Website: macys
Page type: delivery-shipping
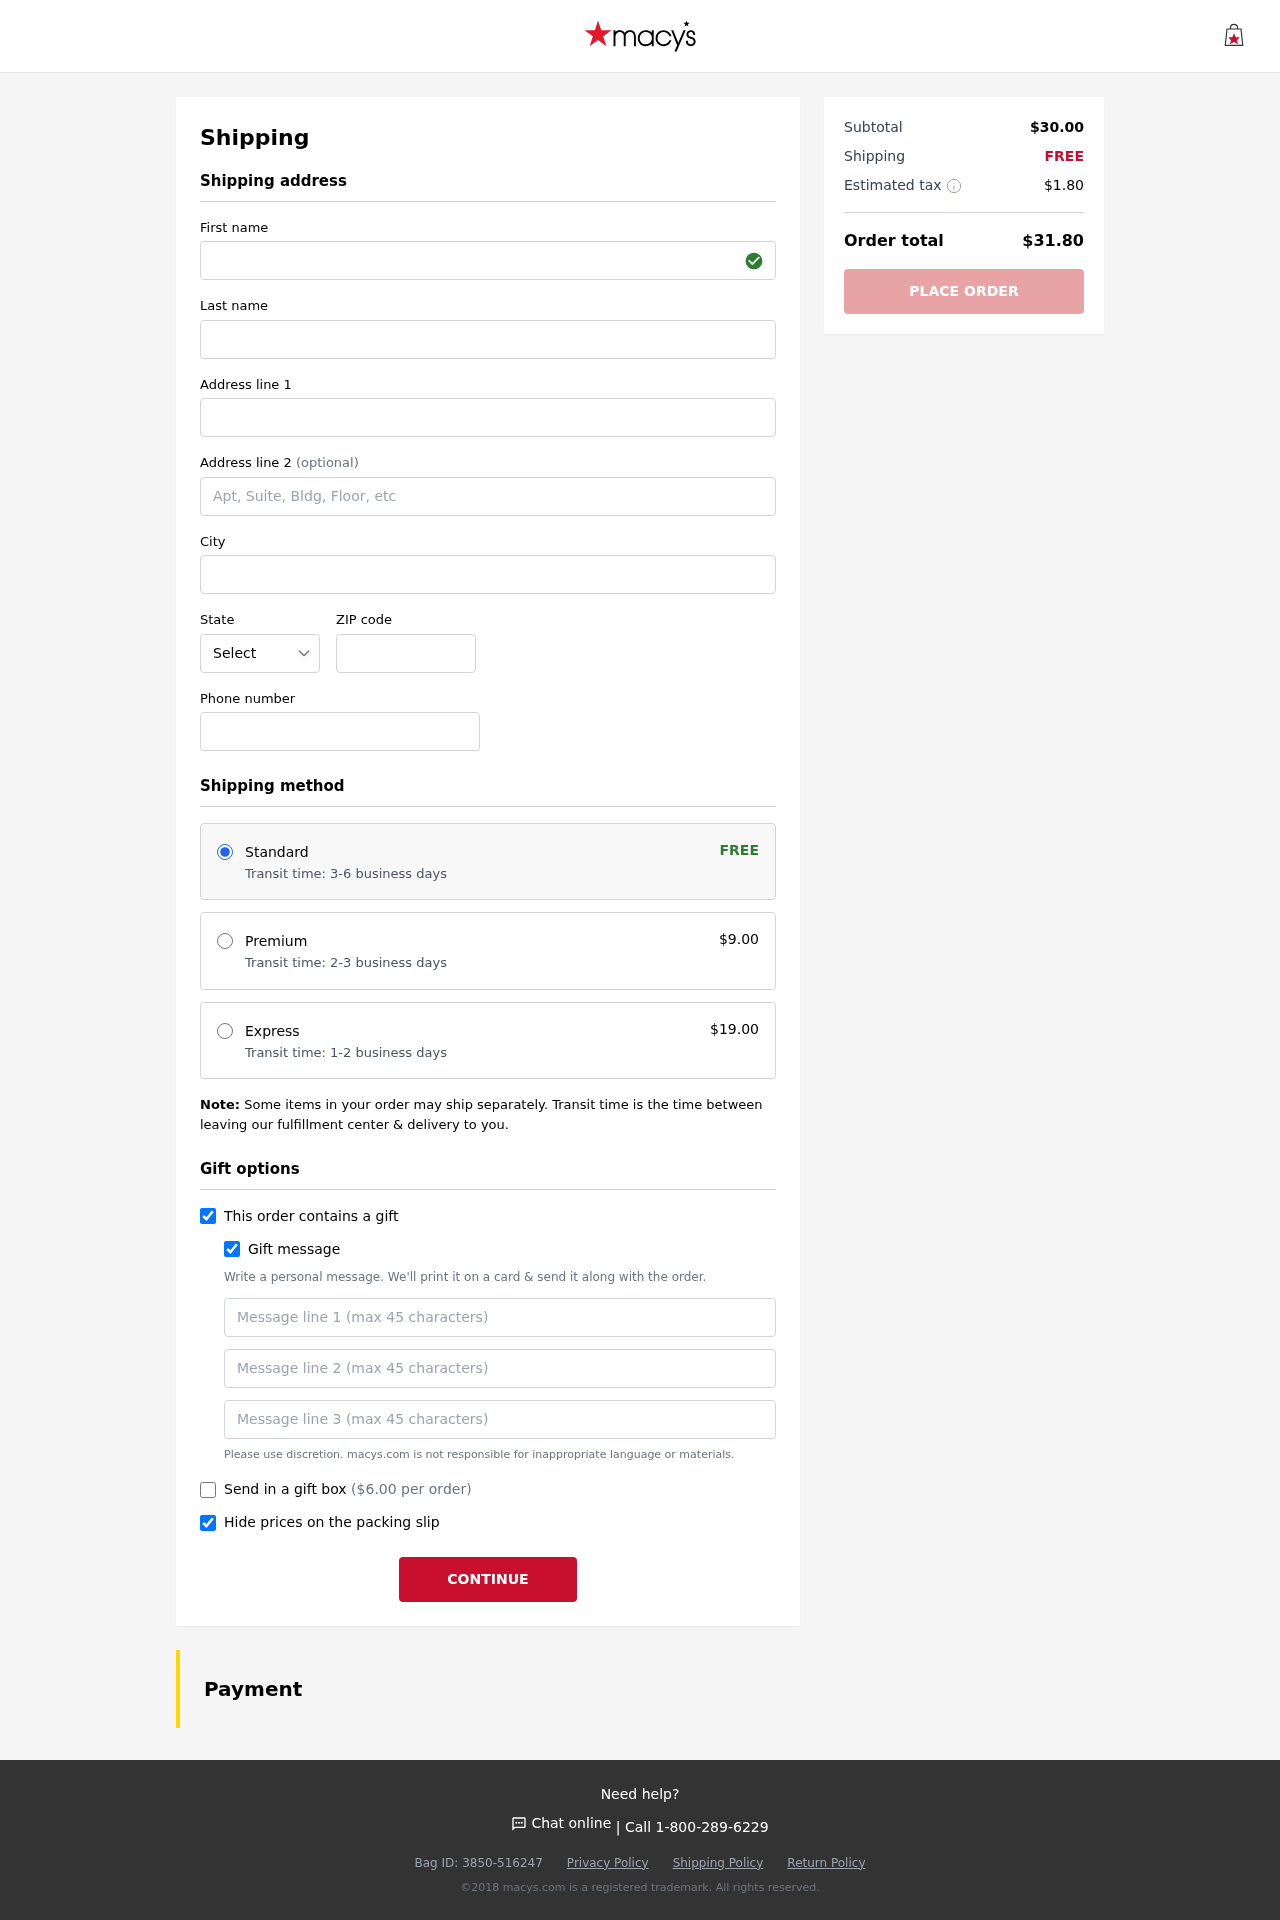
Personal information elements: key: PII_STATE_ABBR
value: IL
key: PII_FIRSTNAME
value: Lisa
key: PII_LASTNAME
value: Jackson
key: PII_STREET
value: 069 Tricia View Suite 526
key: PII_CITY
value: Wallacemouth
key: PII_POSTCODE
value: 19765
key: PII_PHONE
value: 2047251061
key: PII_GIFT_MESSAGE
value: Happy birthday to the amazing you! I saw this beautiful ring and thought it would be a perfect reminder of your strength and faith. Hope it brings you as much joy as you bring to everyone around you!  Lisa
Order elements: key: ORDER_SHIPPING_STANDARD
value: Transit time: 3-6 business days
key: ORDER_SHIPPING_COST
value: FREE
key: ORDER_SHIPPING_PREMIUM
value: Transit time: 2-3 business days
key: ORDER_SHIPPING_PREMIUM_PRICE
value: $9.00
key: ORDER_SHIPPING_EXPRESS
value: Transit time: 1-2 business days
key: ORDER_SHIPPING_EXPRESS_PRICE
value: $19.00
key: ORDER_GIFT_BOX_PRICE
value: ($6.00 per order)
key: ORDER_SUBTOTAL
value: $30.00
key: ORDER_SHIPPING_COST2
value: FREE
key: ORDER_TAX
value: $1.80
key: ORDER_TOTAL
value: $31.80